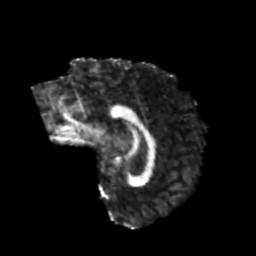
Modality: FA
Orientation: sagittal
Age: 21
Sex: female
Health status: healthy
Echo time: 0.074 s